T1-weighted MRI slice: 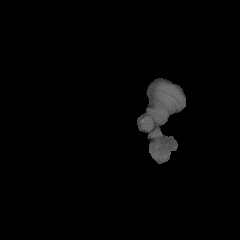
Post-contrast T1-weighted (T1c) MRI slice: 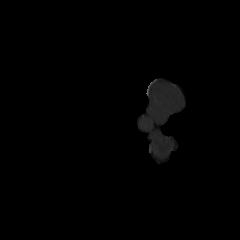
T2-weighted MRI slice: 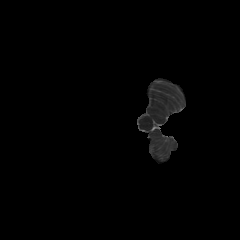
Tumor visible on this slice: no